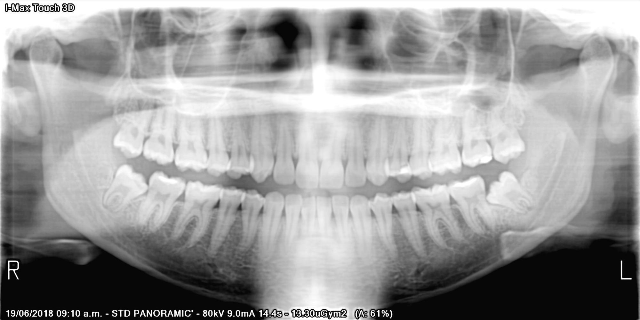
adult